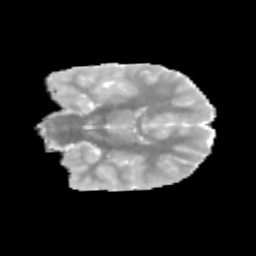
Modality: MD
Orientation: coronal
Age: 9
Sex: male
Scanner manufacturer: siemens
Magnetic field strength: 3 T
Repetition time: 3.8 s
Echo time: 0.07 s